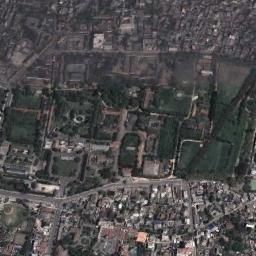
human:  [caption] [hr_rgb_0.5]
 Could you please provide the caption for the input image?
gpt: There are many buildings beside the palace .

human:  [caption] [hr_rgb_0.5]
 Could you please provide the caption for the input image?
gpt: The palace has some palaces and green areas and the palace is surrounded by lots of other buildings .

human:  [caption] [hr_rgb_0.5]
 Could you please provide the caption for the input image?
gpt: The palace is surrounded by buildings .

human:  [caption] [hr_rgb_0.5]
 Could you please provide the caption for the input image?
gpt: Half of the roof of this palace is red .

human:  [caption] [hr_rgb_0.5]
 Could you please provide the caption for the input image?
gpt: There are many buildings and some green lawns beside the palace .